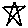
Label: star